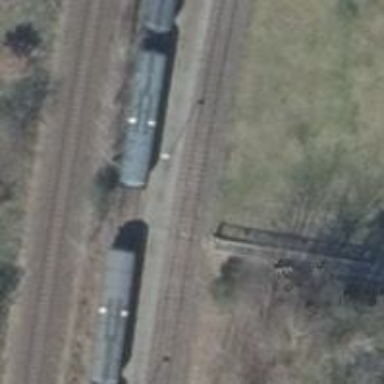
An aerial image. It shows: Railway spur service.